Interaction volume radius: 5 \u00c5
Interaction volume height: 35 \u00c5
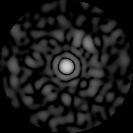
Disorder parameter: 0.816